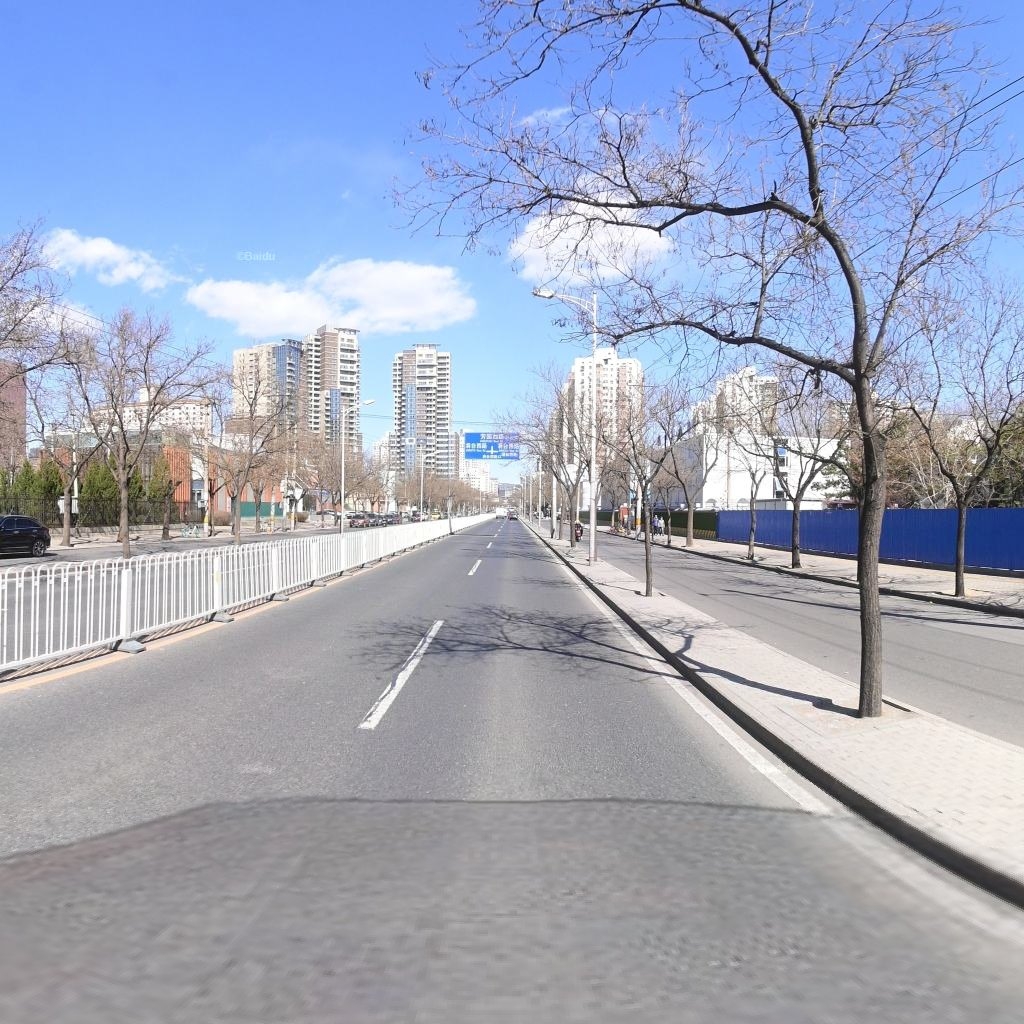
Region: Chaoyang
Road damage annotations: longitudinal patch